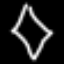
Label: diamond